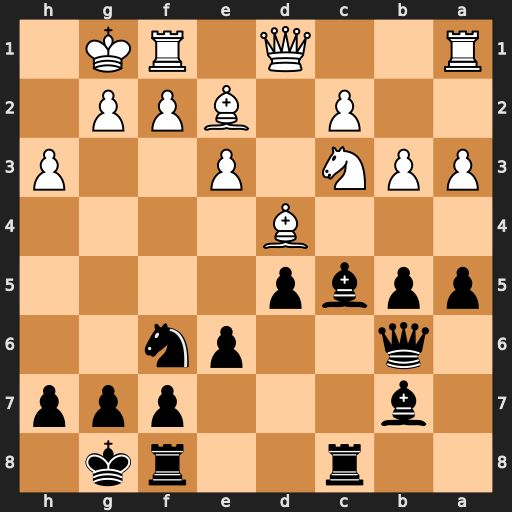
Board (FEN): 2r2rk1/1b3ppp/1q2pn2/ppbp4/3B4/PPN1P2P/2P1BPP1/R2Q1RK1
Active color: b
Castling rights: -
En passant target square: -
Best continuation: Bxd4 Qxd4 Qxd4 exd4 Rxc3